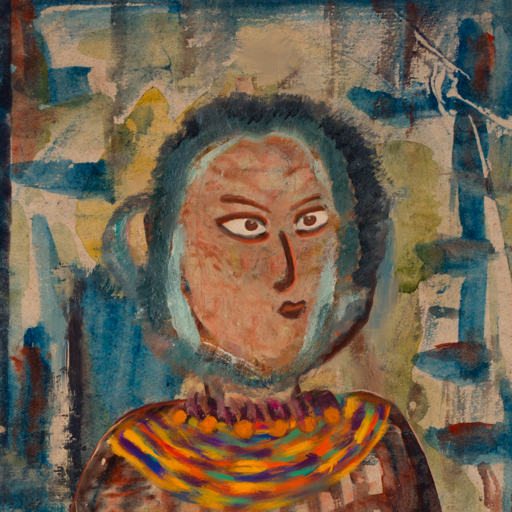
Background: Orphan, Head And Neck Side: Orphan, Face Side: Roy_Bahadur, Bust: Orphan, Hair Side: Boggyland, Head Accessory: Blank, Second Necklace: An_Impression_2, Necklace: Doll, Baby: Blank